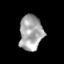
Tissue: skin
Cell type: Epithelial cells
Senescence score: 0.252
Nuclear area (px): 799
Mean DAPI intensity: 166.466